Question: Hello I have a problem with a 'fieldset' in CSS.
<URL>
In this example you can see that left hand side the border
'''
margin-left: 0px;
'''
flushes exactly on one line/height with the dark frame. Right hand side you can see that the class 'fr' has
'''
margin-right: 0px;
'''
But it does not flush with the frame border. I have tried to Google for it but I could not find anything on that. Is this phaenomenon normal or what am I doing wrong? are there some specific borders?
UPDATE
hello and thanks for answering this question. i tried to implement that code directly into my editor (dreamweaver cs6) and thought it used to be the same style as on jsfiddle. wrong. it seems like there is a problem with the editor because as a result i will get this:

it looks like there are automatically added tabs left hand side. so is there anybody who knows about that problem? thanks a lot.
UPDATE 2:
i had to reset the css default settings.
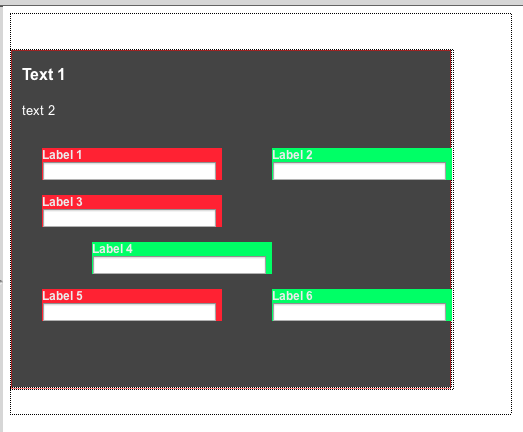
Answer: I would say the main one is that you have your labels set to 80px wide and your inputs are set to 180px wide.
Probably need them to be the same size. I'd also check your math to make sure it all adds up properly.